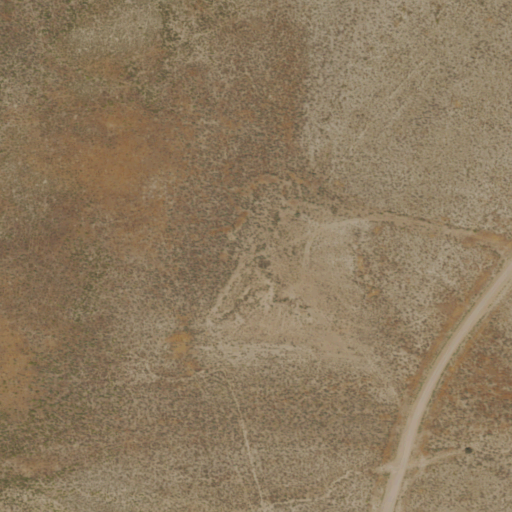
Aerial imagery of valley in Nevada named Fivemile Canyon containing shrub and grassland